Field crop: maize
Growth stage: 2
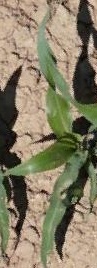
Species: maize